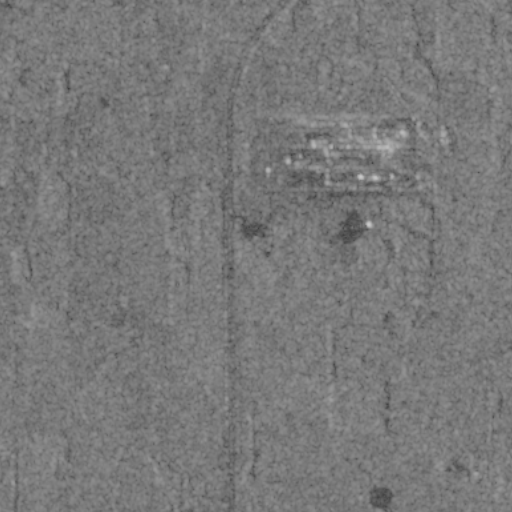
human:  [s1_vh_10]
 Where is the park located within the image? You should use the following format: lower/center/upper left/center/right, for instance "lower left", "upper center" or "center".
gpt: The park is located in the lower center of the image.
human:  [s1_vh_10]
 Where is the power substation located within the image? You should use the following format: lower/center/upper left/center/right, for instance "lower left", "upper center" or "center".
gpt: The power substation is located in the upper right of the image.
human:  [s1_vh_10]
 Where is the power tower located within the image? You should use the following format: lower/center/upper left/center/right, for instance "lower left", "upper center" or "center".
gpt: The power tower is located in the left of the image.
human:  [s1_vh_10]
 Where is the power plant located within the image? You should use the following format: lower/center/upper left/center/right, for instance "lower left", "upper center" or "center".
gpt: There is no power plant in the image.

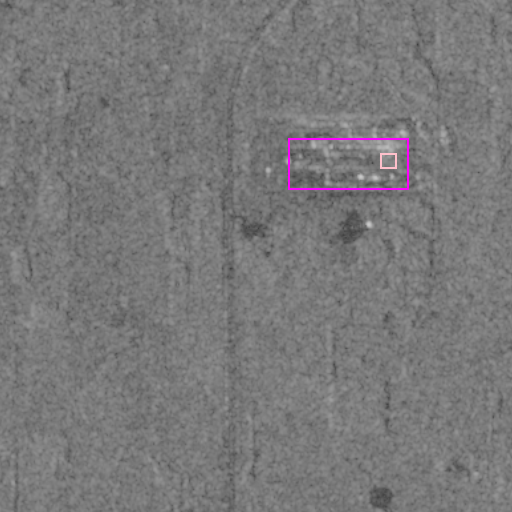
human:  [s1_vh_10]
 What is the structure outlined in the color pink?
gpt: The structure outlined in pink is a power substation.
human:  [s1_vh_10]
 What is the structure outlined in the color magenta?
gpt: The structure outlined in magenta is a building.
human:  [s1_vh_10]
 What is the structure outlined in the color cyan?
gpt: There is no cyan outline.